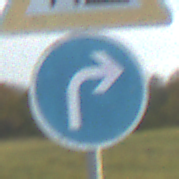
Verkehrszeichen: VorgeschriebeneFahrtrichtungRechts
Zusatzzeichen oben: Arbeitsstelle
Umgebung: Outdoor, Nature
Tageszeit: SunriseSunset
Wetter: PartlyCloudy
Licht: Natural
Jahreszeit: NotSpecified
Kontrast: MediumContrast